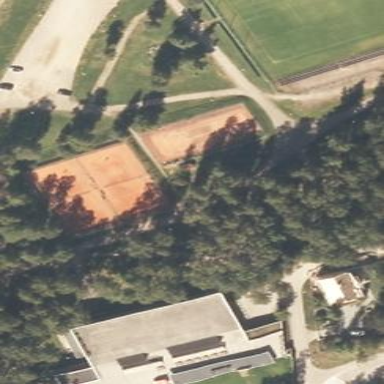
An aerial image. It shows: Tennis court on pitch designated for leisure land.